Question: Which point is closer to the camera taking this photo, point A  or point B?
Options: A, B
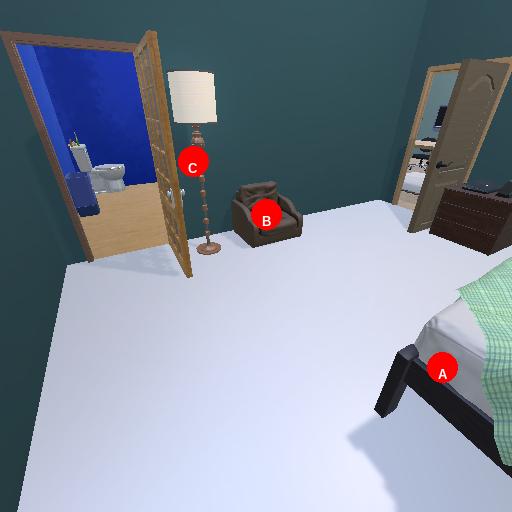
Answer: A